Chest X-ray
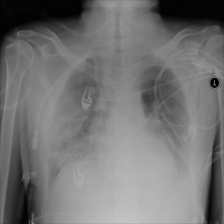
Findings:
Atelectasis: positive
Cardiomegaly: negative
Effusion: positive
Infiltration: positive
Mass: negative
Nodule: negative
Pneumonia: negative
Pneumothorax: negative
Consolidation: negative
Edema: negative
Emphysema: negative
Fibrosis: negative
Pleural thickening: negative
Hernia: negative